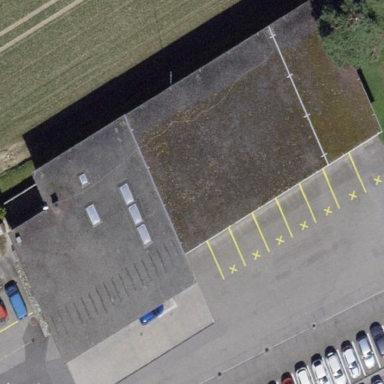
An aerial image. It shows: Fire station building.